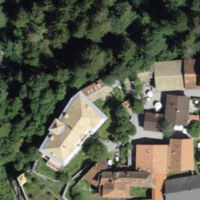
EUNIS habitat code: 55
Species observed at this site:
Kalmia procumbens